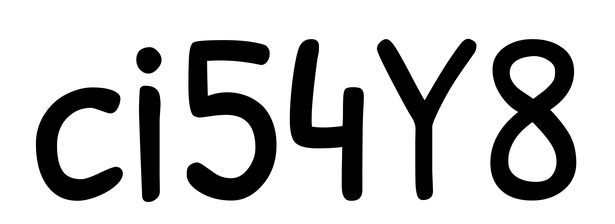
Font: PatrickHand-Regular